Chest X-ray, AP view. Patient: 56 years old, sex M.
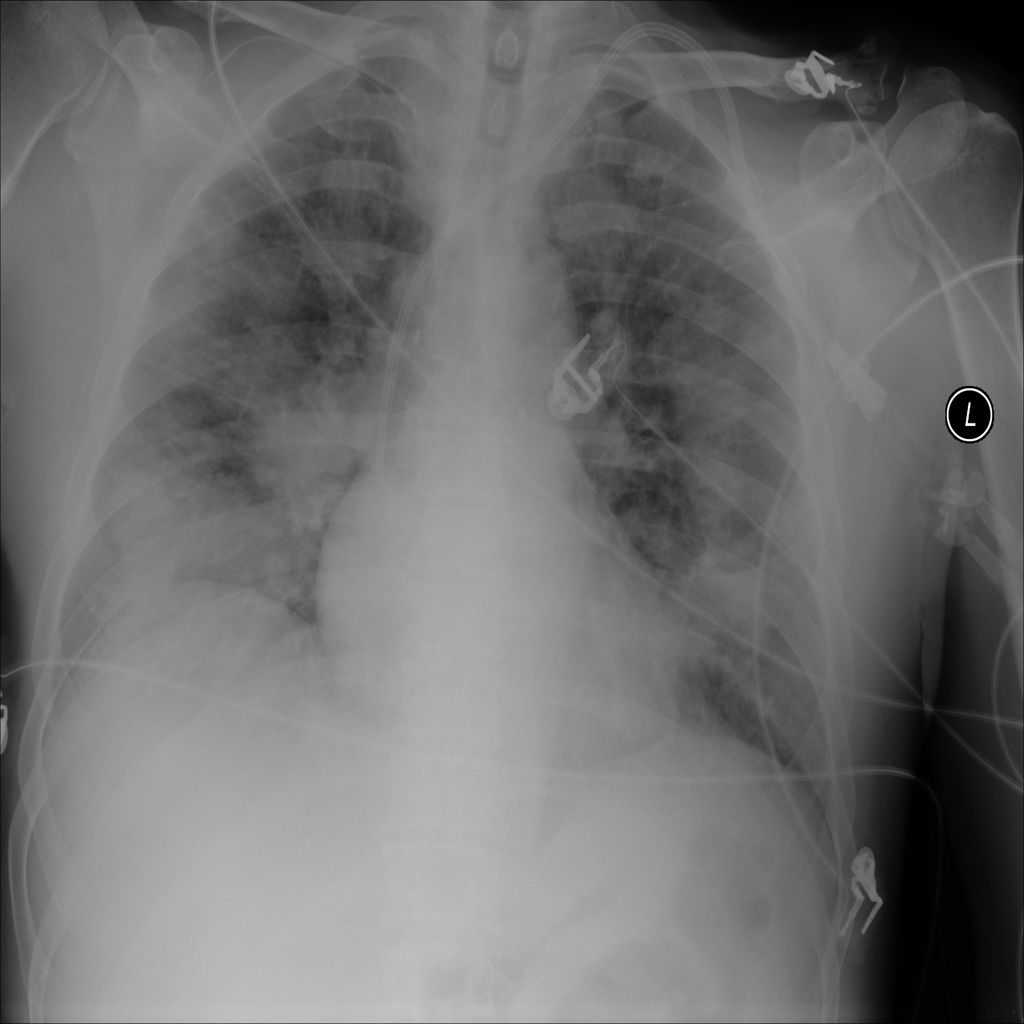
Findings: Edema, Nodule